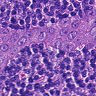
Metastatic tissue present: yes